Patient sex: M
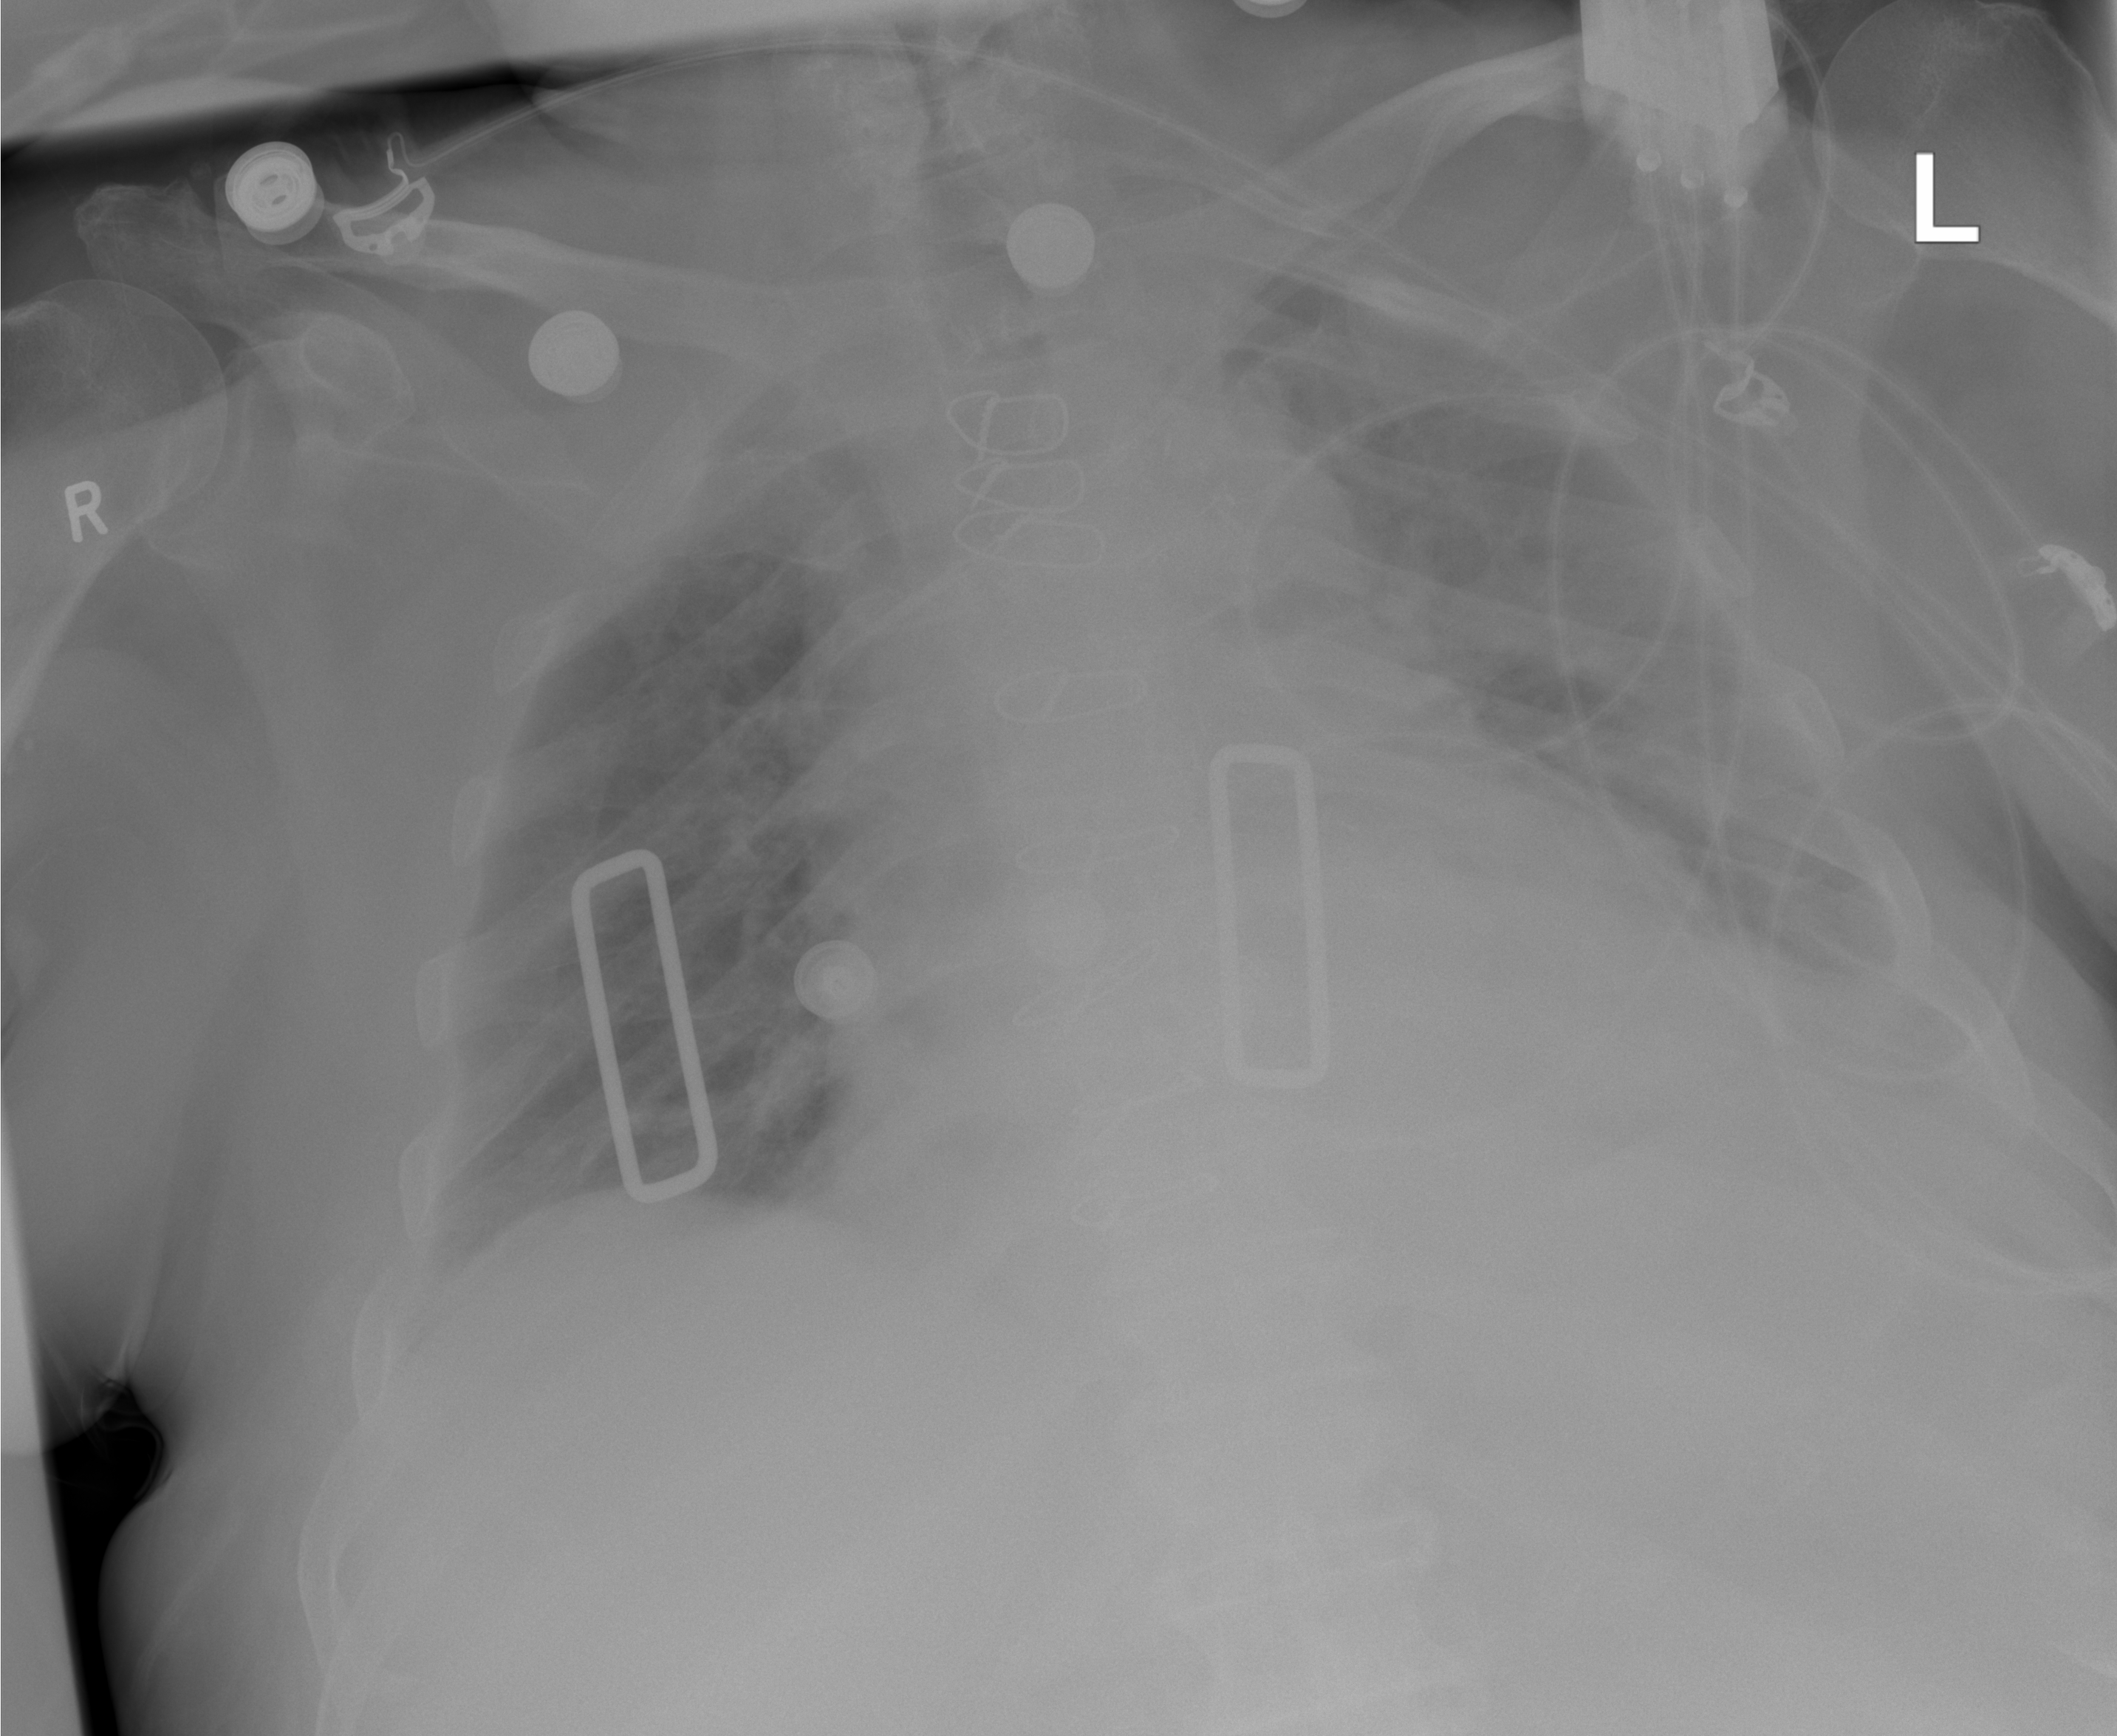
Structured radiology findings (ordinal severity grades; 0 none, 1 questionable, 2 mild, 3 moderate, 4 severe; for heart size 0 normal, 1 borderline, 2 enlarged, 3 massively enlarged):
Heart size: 2
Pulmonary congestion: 2
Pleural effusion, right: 1
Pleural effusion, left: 2
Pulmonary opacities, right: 0
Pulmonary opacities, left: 0
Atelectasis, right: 2
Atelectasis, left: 2